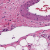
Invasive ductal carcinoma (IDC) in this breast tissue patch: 0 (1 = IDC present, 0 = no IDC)